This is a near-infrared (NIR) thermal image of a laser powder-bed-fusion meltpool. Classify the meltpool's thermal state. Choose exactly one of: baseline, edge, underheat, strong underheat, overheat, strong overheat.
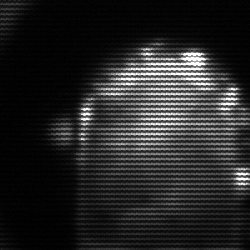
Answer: baseline